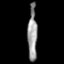
Tissue: skin
Cell type: Epithelial cells
Senescence score: 0.2506
Nuclear area (px): 513
Mean DAPI intensity: 145.712